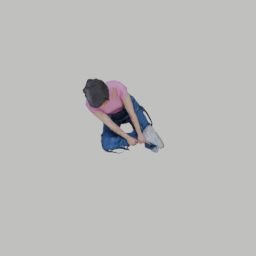
Label: people